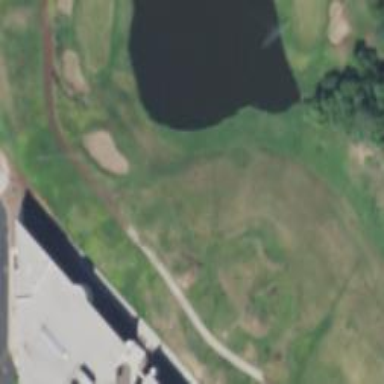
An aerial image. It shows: View of golf hole.